Question: I'm trying to model the classic example of a association model and link objects. The image below sets forth a class diagram showing association classes and Object diagram showing link objects.

The image shows a part an object diagram representing a student, Mary Jones, and the courses she has registered for in the Fall 2010 term: MKT350 and MIS385. Corresponding to an association class in a class diagram, link objects are present in an object diagram. In this example, there are two link objects (shown as :Registration) for the Registration association class, capturing the two course registrations.
Registration is the Association Class
:Registration is the link objects
My question is how would I model something like this in Rails /ActiveRecord
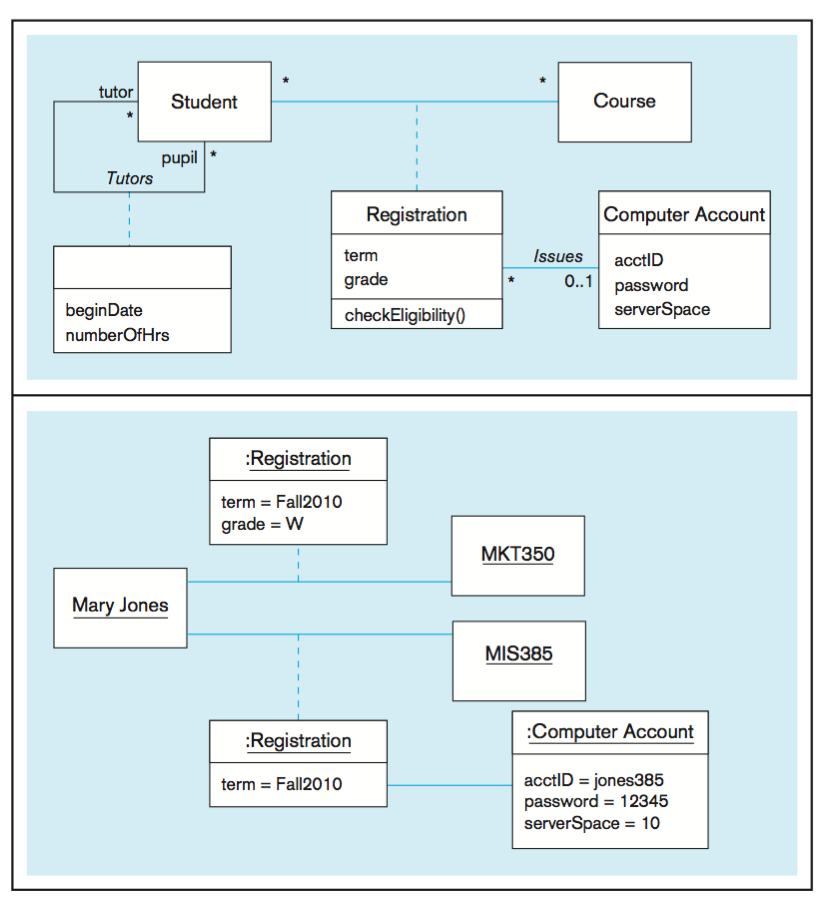
Answer: Please read <URL> for the association basics, especially 'has_many :through' and 'has_and_belongs_to_many' sections.
'has_and_belongs_to_many' is only suitable for you don't need other information except the many-to-many association. You don't need to create a model class for the join table. If you are not sure, use 'has_many :through' instead.
In your case, you can use 'has_many :through' association. In Registration class, you can use <URL> to check eligibility.